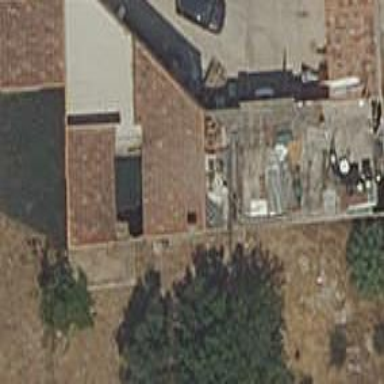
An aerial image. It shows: Residential building.